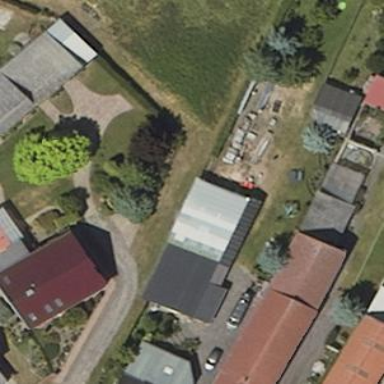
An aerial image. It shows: Shed.